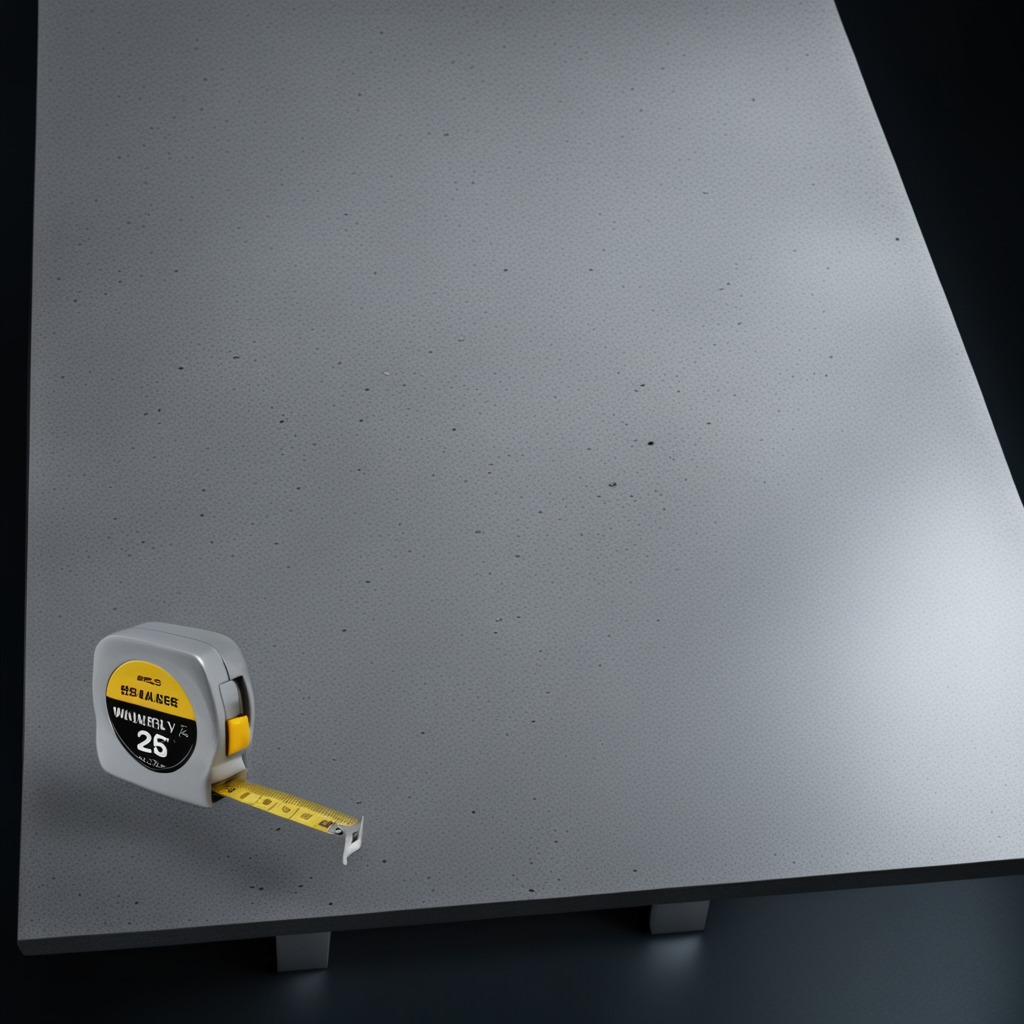
A measuring tape is lying on the granite table.